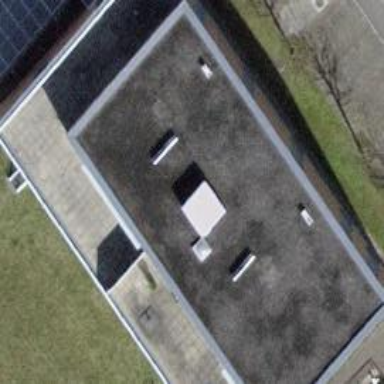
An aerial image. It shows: Flat-roofed building.